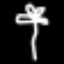
Label: palm tree